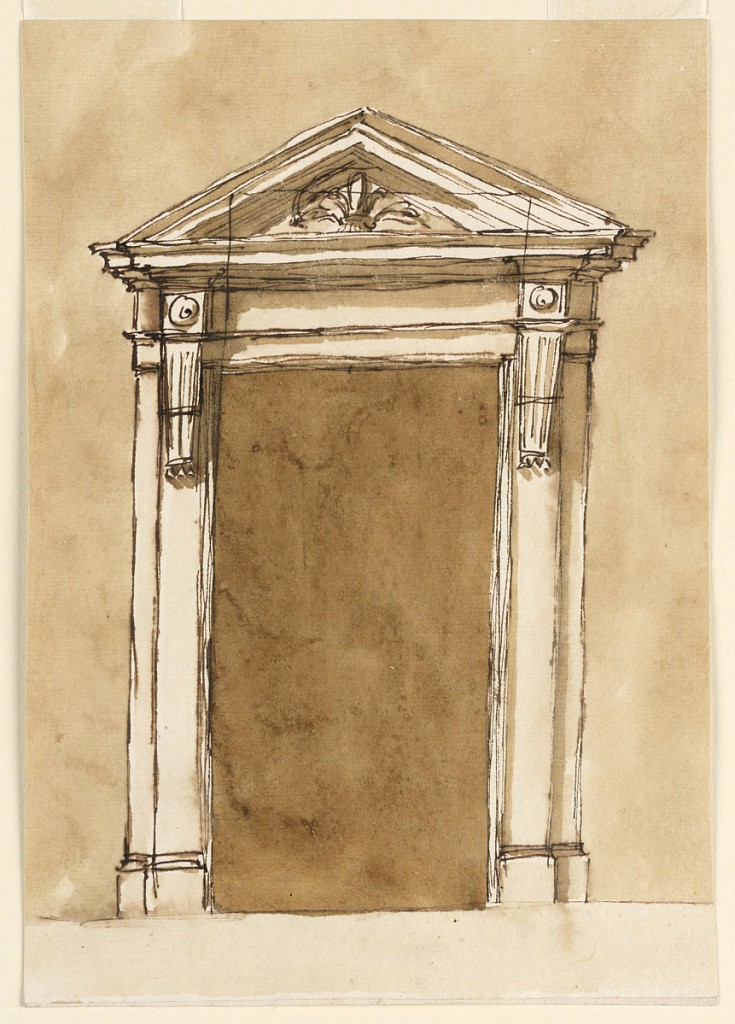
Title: Doorframe
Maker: Giuseppe Barberi, Italian, 1746–1809
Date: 1780–1790
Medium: Pen and brown ink, brush and brown wash on off-white laid paper, lined
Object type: Drawing
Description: Pilasters project from pilaster strips, and have on top triglyphs instead of capitals. Triangular pediment, with a lily, inside; colored background, slightly colored base strip.